Aerial crown-view tile of a tropical tree (Barro Colorado Island, Panama), acquired 20250818:
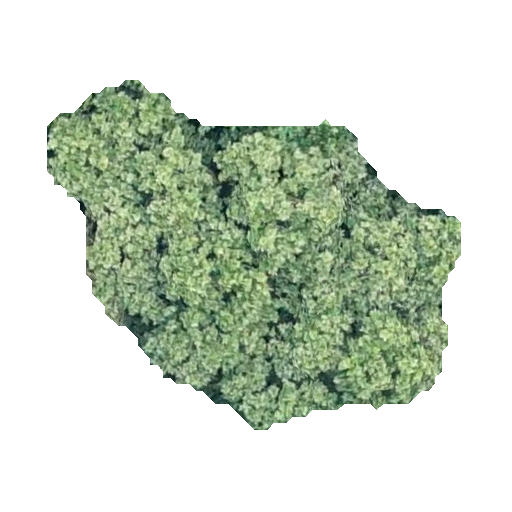
Species: Anacardium excelsum
GBIF accepted scientific name: Anacardium excelsum
Crown area: 135.048 m²